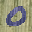
Label: 0